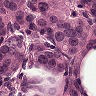
Metastatic tissue present: yes